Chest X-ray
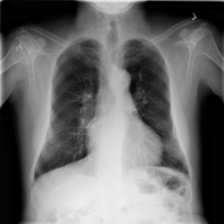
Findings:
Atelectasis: negative
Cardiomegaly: negative
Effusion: negative
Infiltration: positive
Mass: negative
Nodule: negative
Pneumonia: negative
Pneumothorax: negative
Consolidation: negative
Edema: negative
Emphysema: negative
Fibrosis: negative
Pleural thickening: negative
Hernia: negative